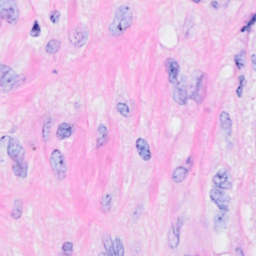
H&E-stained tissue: Breast